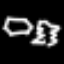
Label: octagon